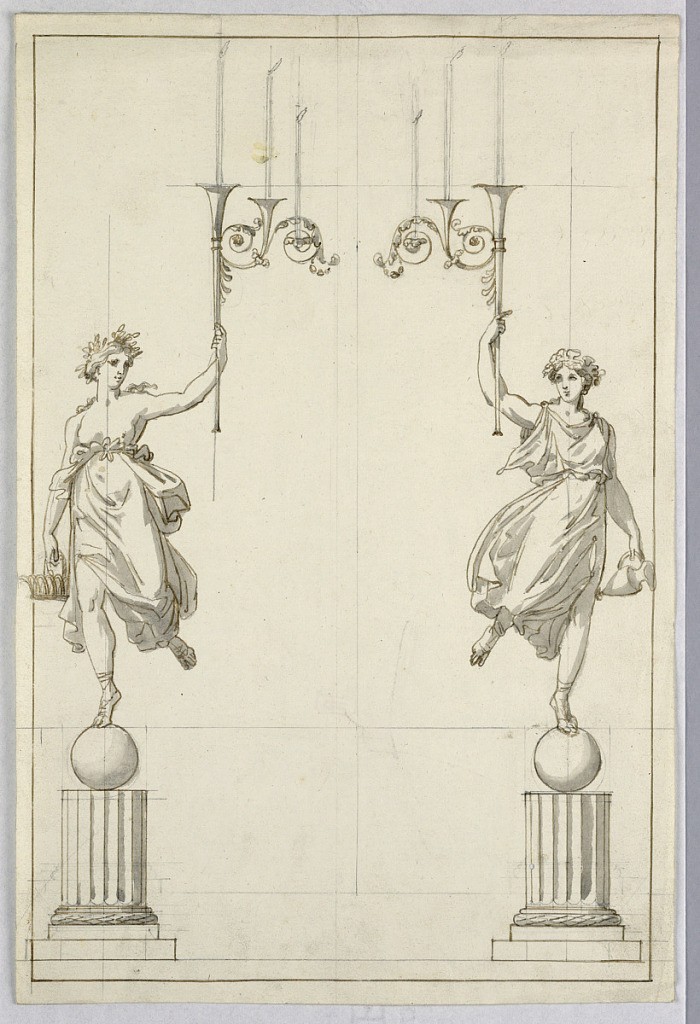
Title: Design for a Pair of Candelabra
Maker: Pietro Belli, Italian, 1780–1828
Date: ca. 1820
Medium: Pen and ink, brush and gray watercolor, graphite on paper
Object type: Drawing
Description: Vertical rectangle. The supporting female figures that appear in 1938-88-653 stand upon parts of fluted columns as pedestals. They carry in their raised hands, which face each other, trumpets to which rinceaux are fastened unilaterally. Three burning candles are on each stick. The girl at left carries in her lowered right hand a basket, the other in her left hand a pitcher. Framing line. Verso: a slight graphite sketch of 1938-88-5810, with shorter candles.